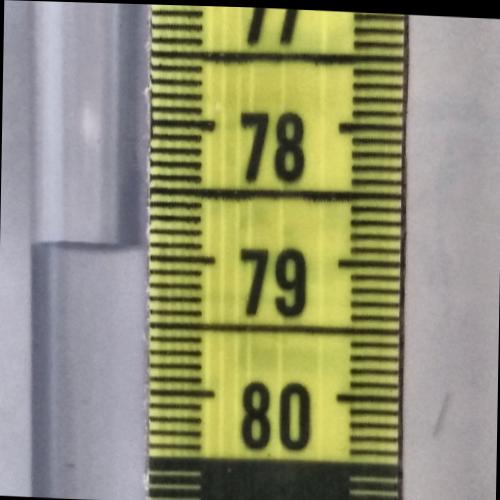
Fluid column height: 78.9 cm